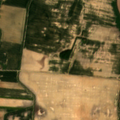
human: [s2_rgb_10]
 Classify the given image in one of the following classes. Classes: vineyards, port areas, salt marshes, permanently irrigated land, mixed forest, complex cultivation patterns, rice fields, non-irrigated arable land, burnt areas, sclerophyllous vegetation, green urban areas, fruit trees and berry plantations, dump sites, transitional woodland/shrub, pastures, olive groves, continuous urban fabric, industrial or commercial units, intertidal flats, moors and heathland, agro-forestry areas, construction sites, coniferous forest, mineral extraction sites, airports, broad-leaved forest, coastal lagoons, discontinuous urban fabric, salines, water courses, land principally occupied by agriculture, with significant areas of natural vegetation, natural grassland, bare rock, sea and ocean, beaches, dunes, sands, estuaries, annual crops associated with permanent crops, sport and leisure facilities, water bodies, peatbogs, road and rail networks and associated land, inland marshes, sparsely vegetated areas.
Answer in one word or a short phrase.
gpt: industrial or commercial units, non-irrigated arable land, complex cultivation patterns